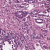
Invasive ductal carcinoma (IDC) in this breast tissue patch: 1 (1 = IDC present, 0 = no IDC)